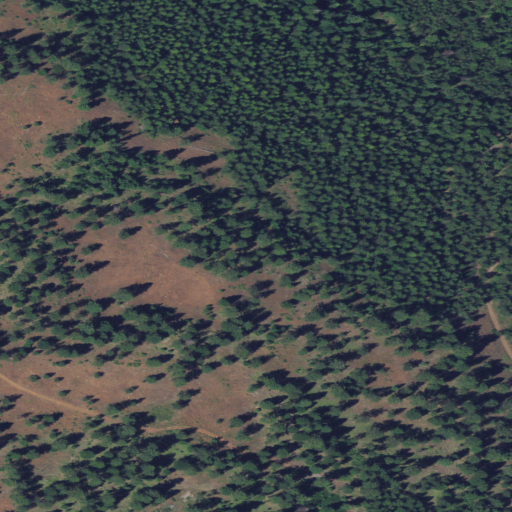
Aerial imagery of mountain in Oregon named Wayne Butte containing evergreen forest, grassland, and shrub